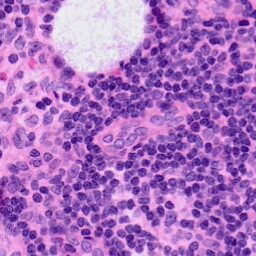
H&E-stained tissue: LymphNode